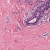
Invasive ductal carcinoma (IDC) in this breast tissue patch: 0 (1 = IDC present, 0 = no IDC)